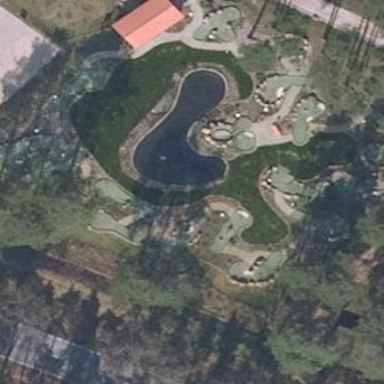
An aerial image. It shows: Miniature golf leisure land.